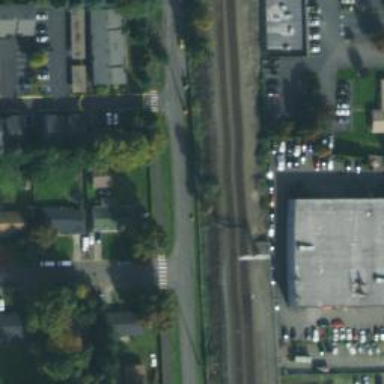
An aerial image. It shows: Railway track.